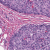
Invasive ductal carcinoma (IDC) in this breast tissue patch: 0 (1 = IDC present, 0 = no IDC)